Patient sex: F
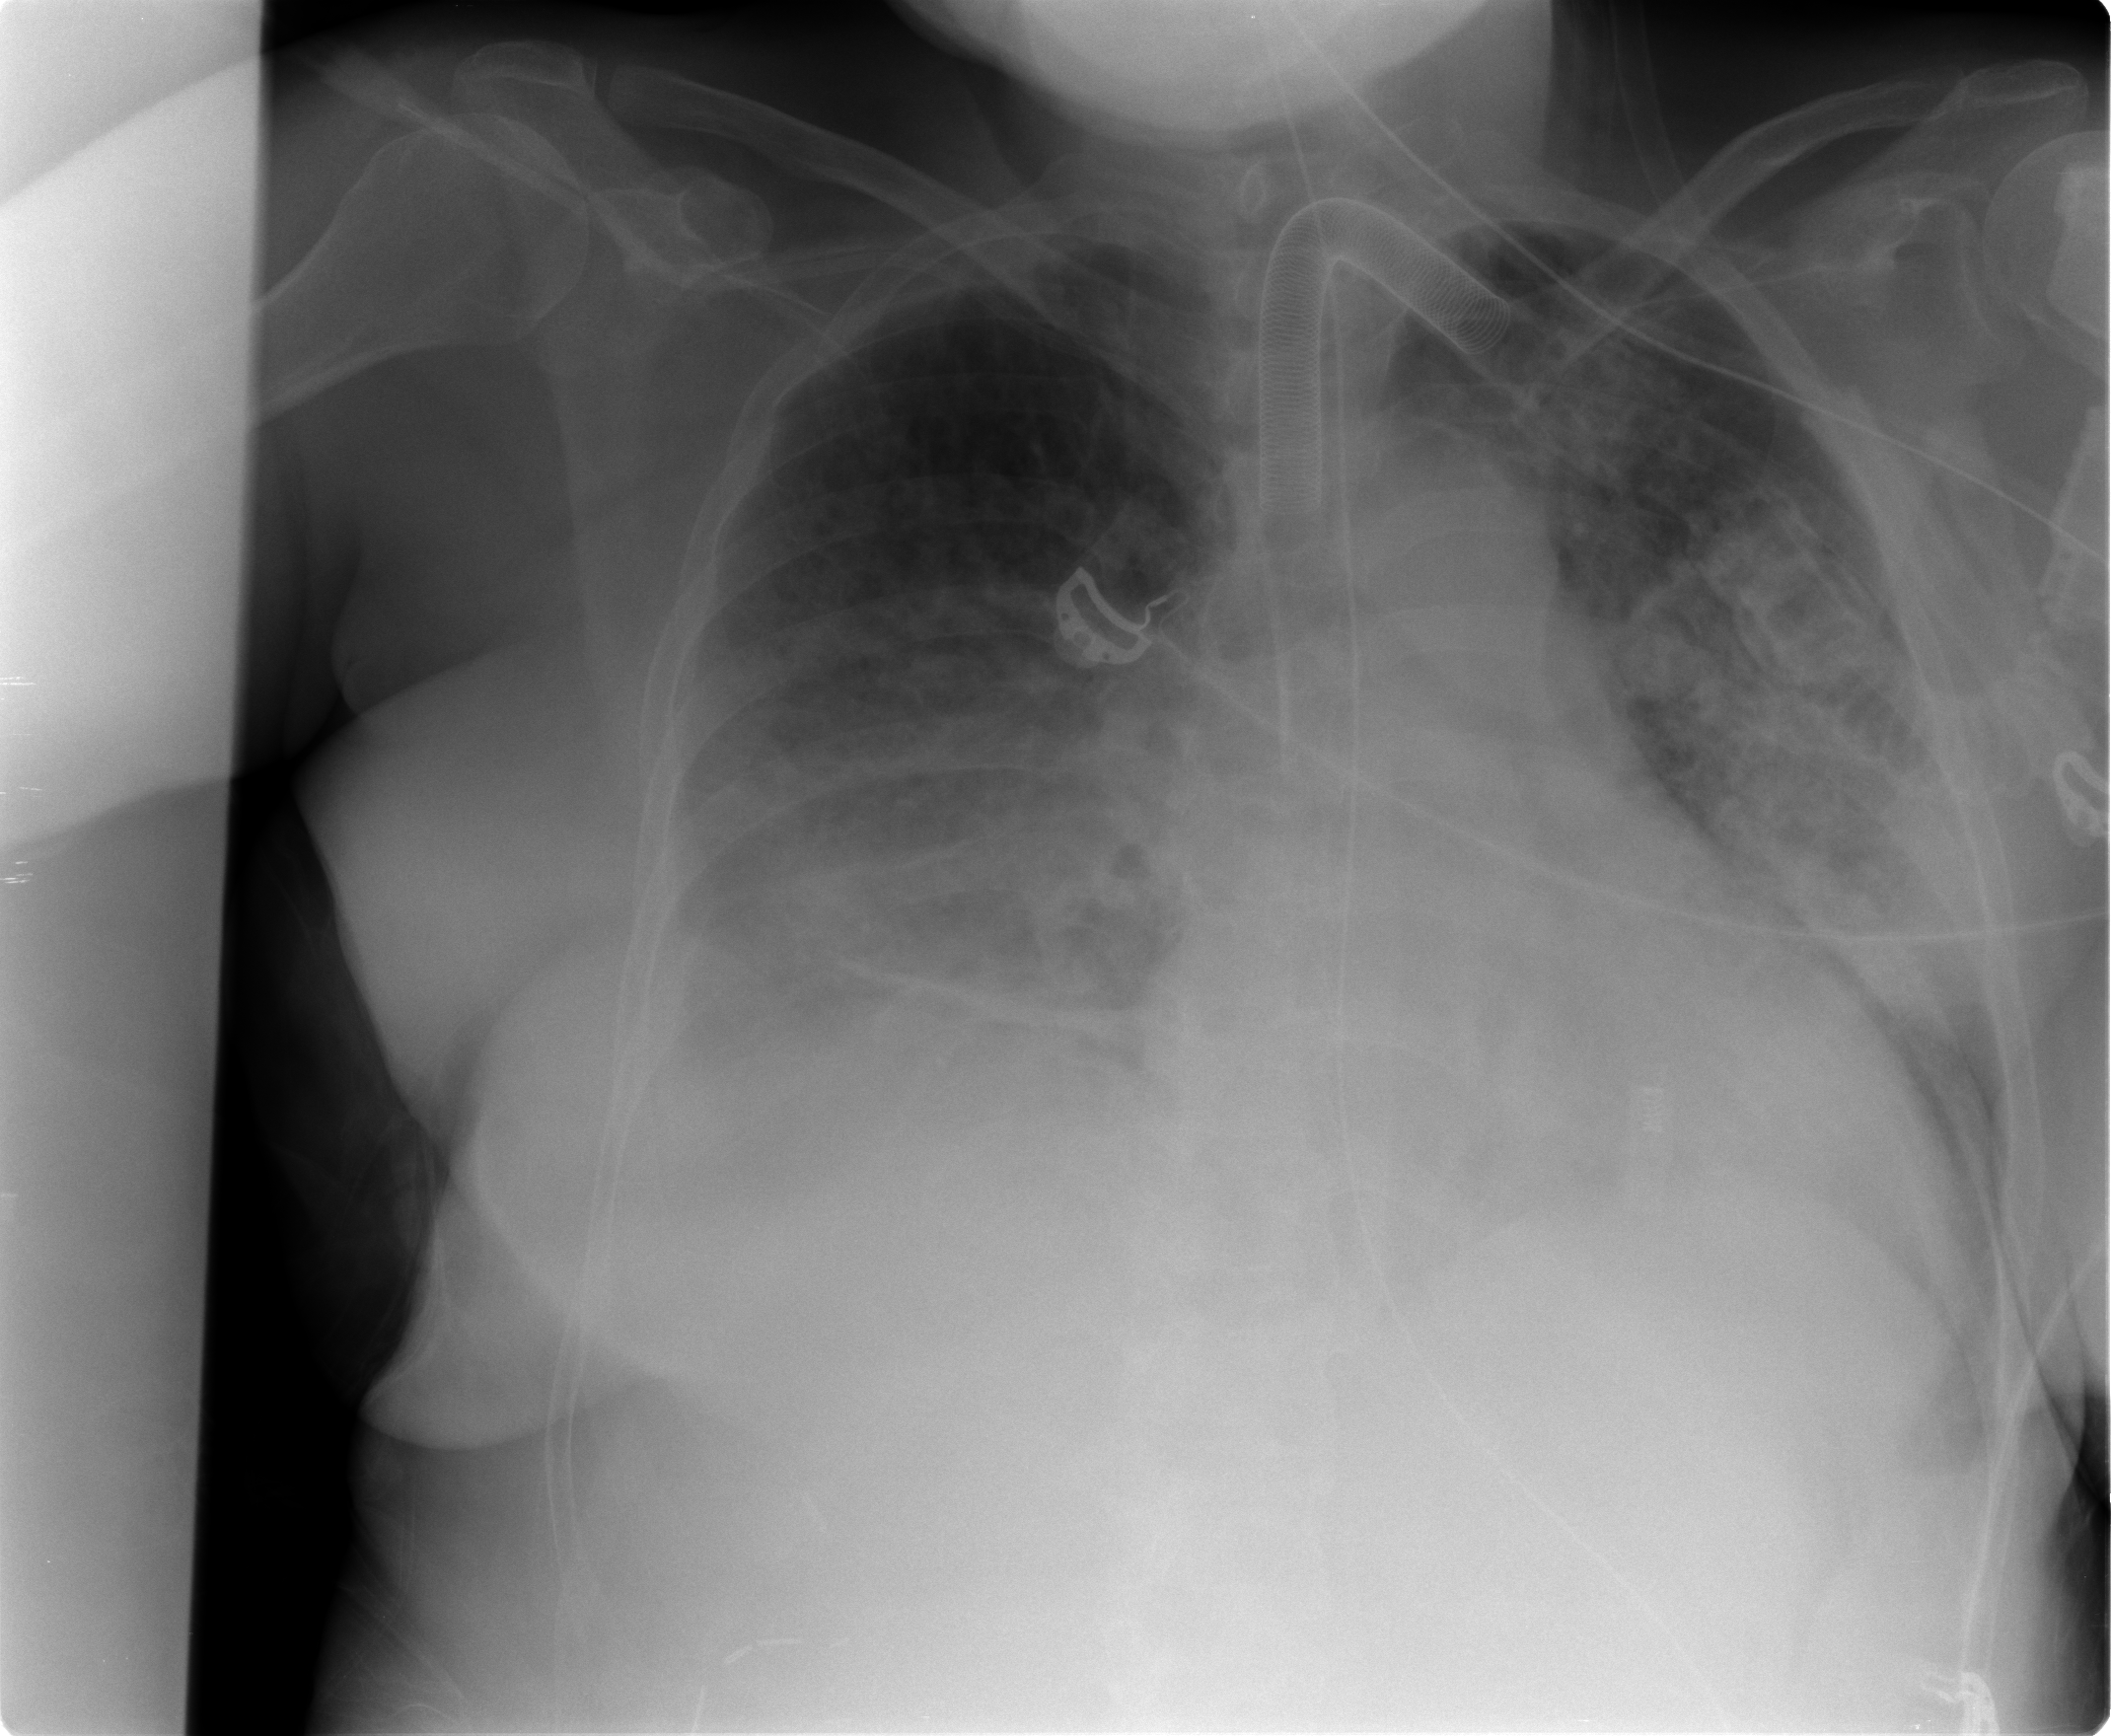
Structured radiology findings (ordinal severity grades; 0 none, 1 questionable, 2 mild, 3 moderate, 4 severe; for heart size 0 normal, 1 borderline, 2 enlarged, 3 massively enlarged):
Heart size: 0
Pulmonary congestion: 3
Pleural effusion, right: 2
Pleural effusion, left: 2
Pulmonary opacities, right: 0
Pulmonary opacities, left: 2
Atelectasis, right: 2
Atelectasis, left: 2